Field crop: maize
Growth stage: 1
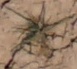
Species: lolium